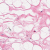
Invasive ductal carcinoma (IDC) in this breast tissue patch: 0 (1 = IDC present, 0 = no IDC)